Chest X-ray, PA view. Patient: 43 years old, sex F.
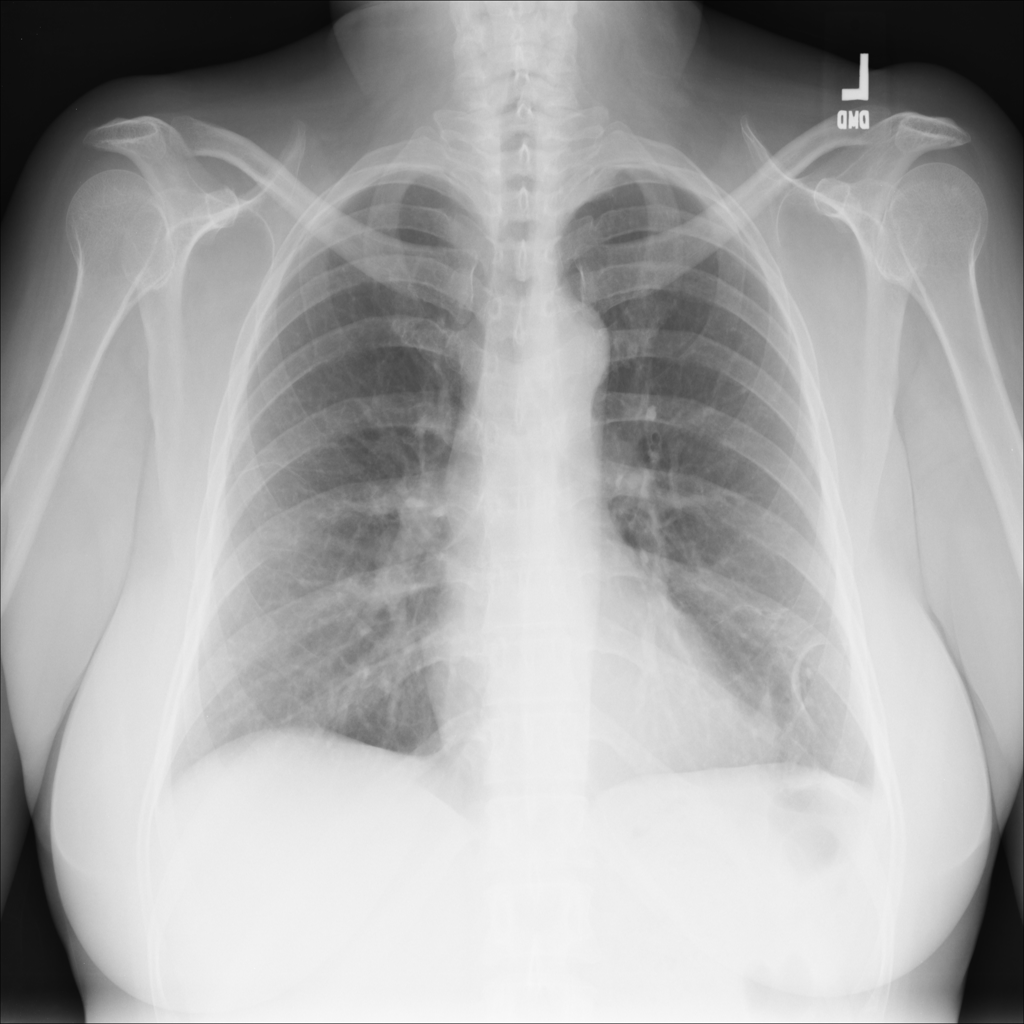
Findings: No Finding